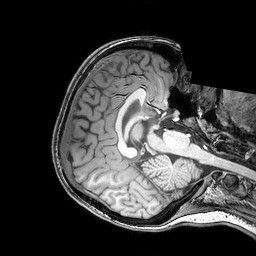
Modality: T1w
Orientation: axial
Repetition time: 0.00828 s
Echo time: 0.00388 s